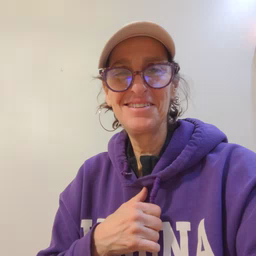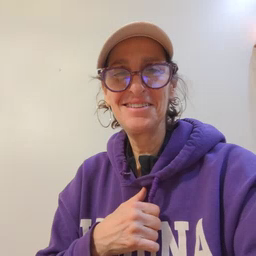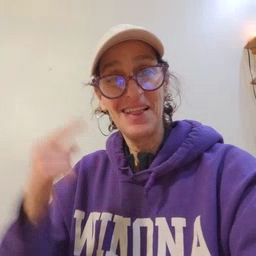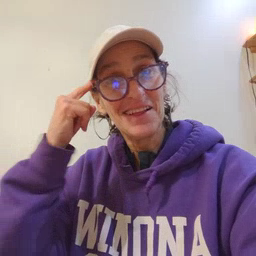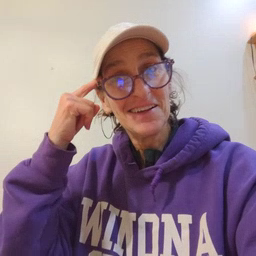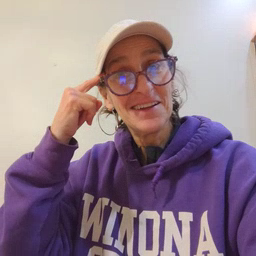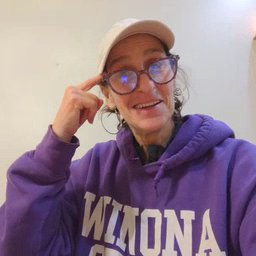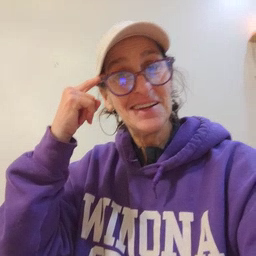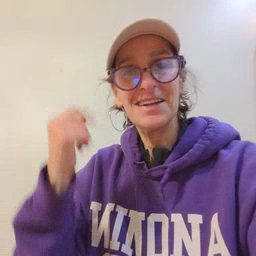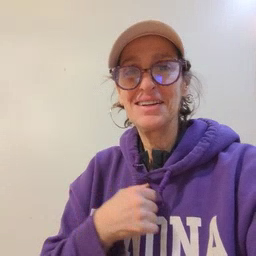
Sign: think